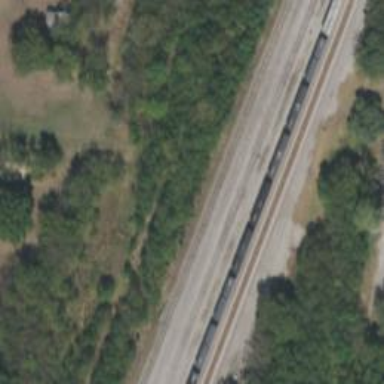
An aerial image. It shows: Railway track.